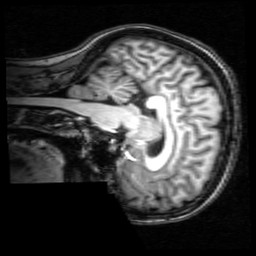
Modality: T1w
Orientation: sagittal
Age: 26
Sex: female
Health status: healthy
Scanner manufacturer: philips
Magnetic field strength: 3 T
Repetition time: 0.008 s
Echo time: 0.0037 s